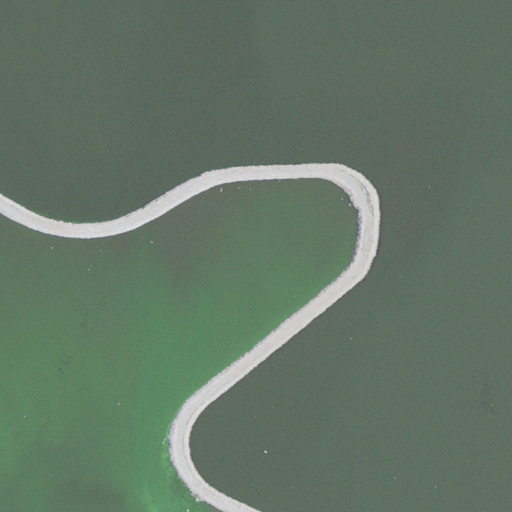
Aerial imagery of island in Wisconsin named Willow Island containing open water and barren land